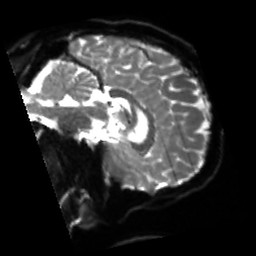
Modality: sbref
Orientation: sagittal
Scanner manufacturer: siemens
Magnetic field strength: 3 T
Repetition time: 4 s
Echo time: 0.0594 s